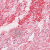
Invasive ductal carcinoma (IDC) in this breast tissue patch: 0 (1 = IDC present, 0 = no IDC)